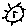
Label: sun